Field crop: maize
Growth stage: 2
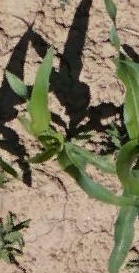
Species: maize